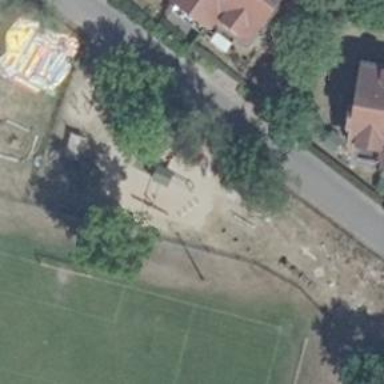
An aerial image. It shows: Playground area for leisure activities on the land.